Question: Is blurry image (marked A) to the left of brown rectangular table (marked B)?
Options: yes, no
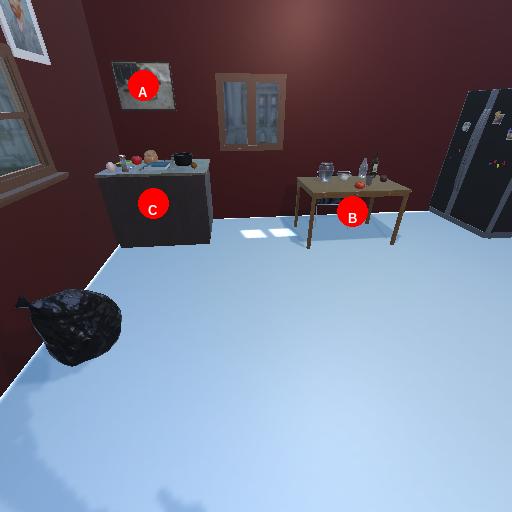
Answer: yes